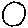
Label: circle